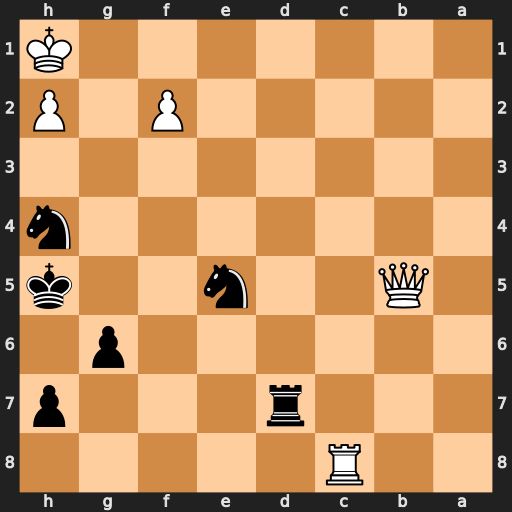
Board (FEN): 2R5/3r3p/6p1/1Q2n2k/7n/8/5P1P/7K
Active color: b
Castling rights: -
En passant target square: -
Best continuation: Rd1+ Qf1 Rxf1#